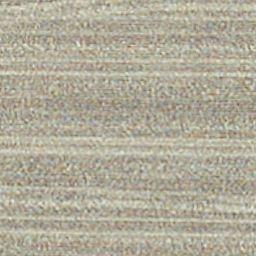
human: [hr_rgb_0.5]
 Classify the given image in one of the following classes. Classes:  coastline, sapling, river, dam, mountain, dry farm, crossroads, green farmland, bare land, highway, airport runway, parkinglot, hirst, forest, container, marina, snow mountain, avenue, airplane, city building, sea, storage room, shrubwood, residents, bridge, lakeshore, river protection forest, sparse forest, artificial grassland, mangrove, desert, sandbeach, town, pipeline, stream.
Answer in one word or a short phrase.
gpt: dry farm